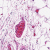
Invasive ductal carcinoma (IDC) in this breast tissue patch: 0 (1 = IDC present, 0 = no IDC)